Question: When using Jenkins, it helpfully auto-generates a colorful report filled with all of your results from testing. The issue I'm having, however, is accessing that report.
I have all of my configuration set up the same as all of my other nodes. (I'm using master-slave configuration on Jenkins, with 4 slave node VMs running Win 7 x64.) When I open up Group 5, however, and open the HTML report page, I pick up the below error.

As always, any help is appreciated.
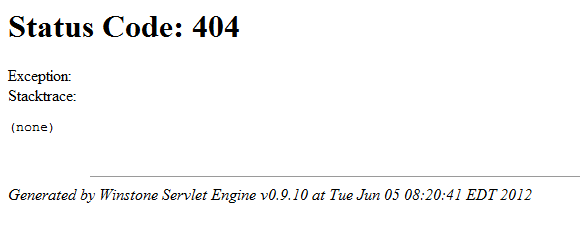
Answer: While I apologize for not being able to share any specifics of the error (configuration, etc. I'm under an NDA for that type of thing), I was able to solve my problem.
If you have everything set up for nodes, and are copying files back and forth between the Master and Slave (there's a plugin that allows you to copy files into the workspace before building instead of using an SCM) just don't have the post-build action of "Publish HTML Reports'" option of "Keep past HTML reports" checked. Otherwise you'll end up with file conflicts and you'll have the same 404 status code that I picked up.